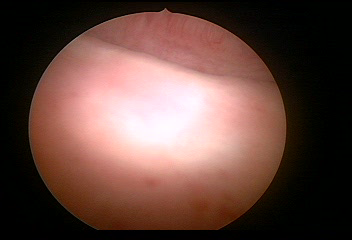
Modality: WLC
Class: Normal mucosa
Bladder cancer association: No